Chest X-ray:
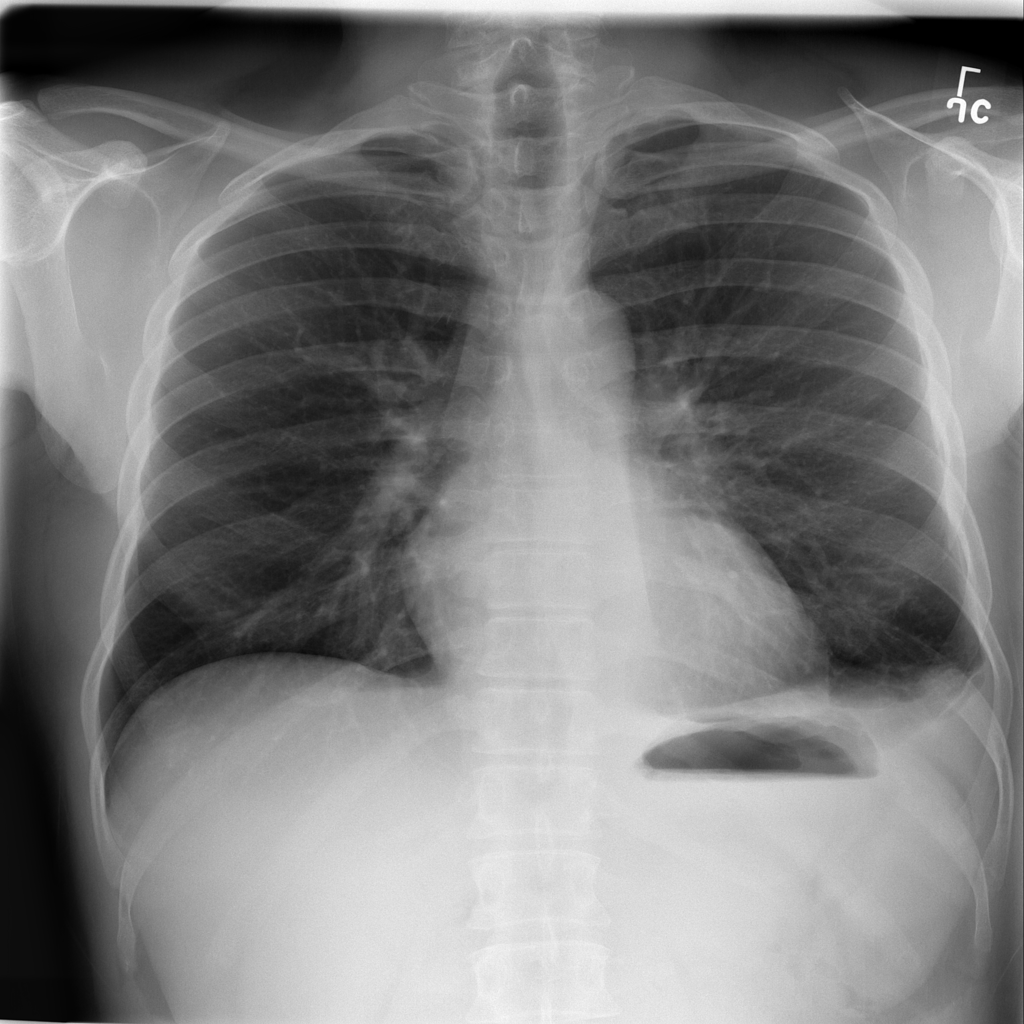
Findings: Pleural Thickening
No abnormal finding: no